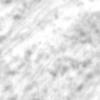
Label: no_change